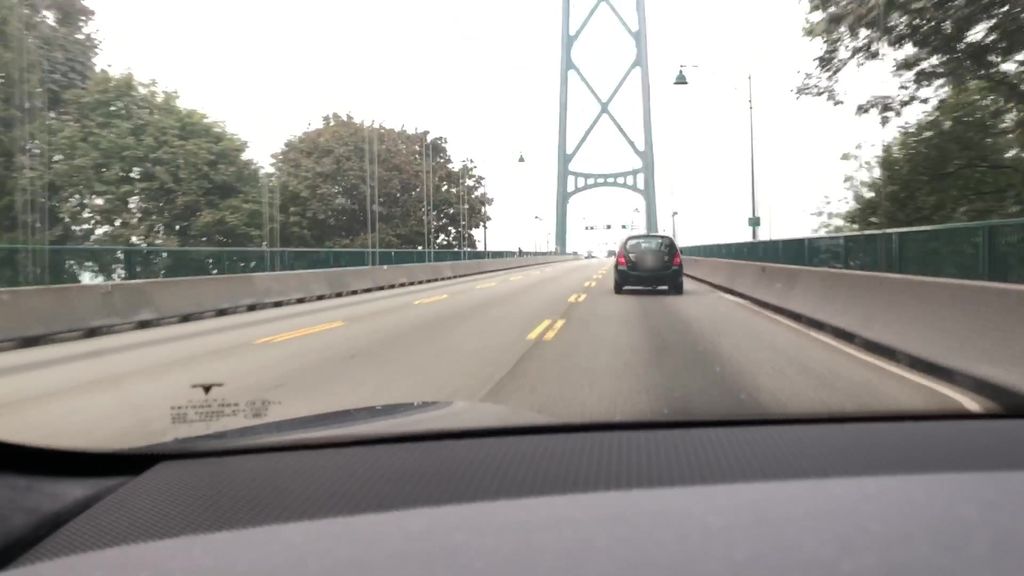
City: vancouver